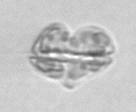
Label: Karenia